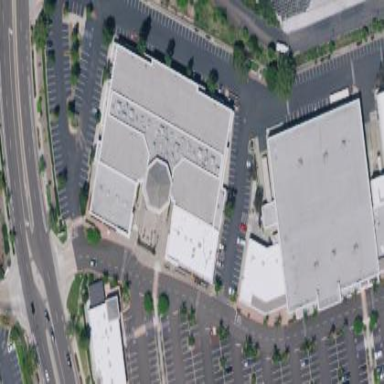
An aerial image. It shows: Commercial building that functions as cinema.